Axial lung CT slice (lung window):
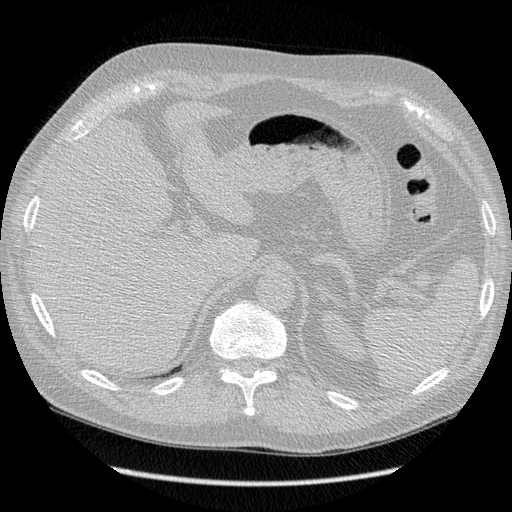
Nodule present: no